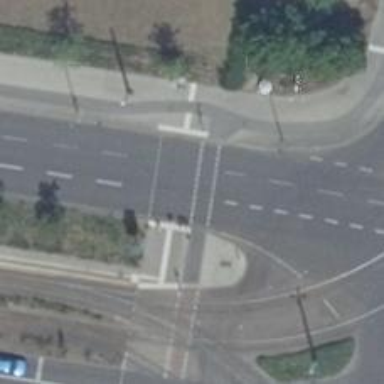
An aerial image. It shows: Road crossing with traffic signals and island.